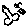
Label: bird